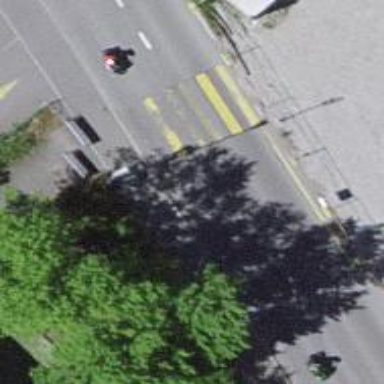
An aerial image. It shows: Public transport stop position.